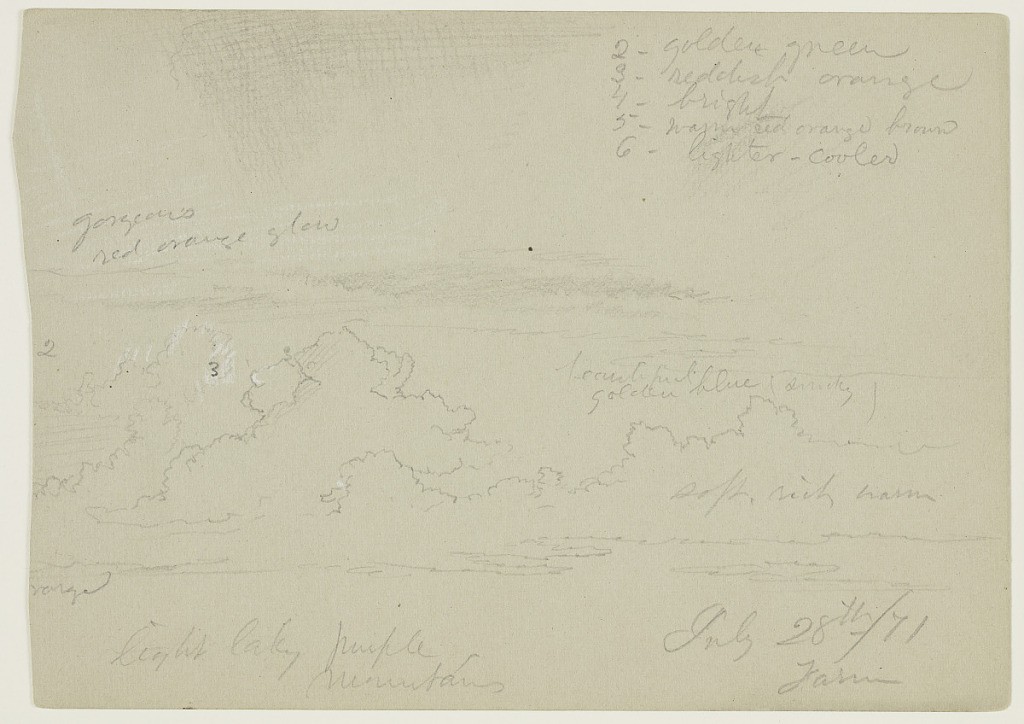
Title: Clouds over Olana, Hudson, New York
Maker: Frederic Edwin Church, American, 1826–1900
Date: July 28, 1871
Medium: Graphite and white chalk on gray-green wove paper; verso: graphite and white chalk
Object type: Drawing
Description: Landscape and atmosphere sketch showing large clouds over the Hudson River landscape, as seen from Church's home, called Olana, near Hudson, New York. The puffy, billowing forms of this towering cloud bank extend across the horizon, with hazy, high-altitude clouds shown above. These clouds have relatively flat bottoms.

Verso: Landscape sketch showing a view of sunlight shining off of the surface of the Hudson River, as viewed from Church's home near Hudson, New York, called Olana. Positioned along the upper portion, the river stretches horizontally across the composition. Noted as being "red," the river likely reflects the light of the setting sun. A nearby bank or hill with vegetation is shown closest to the viewer in the foreground.